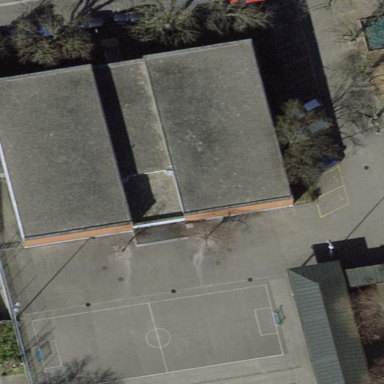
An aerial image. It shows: Multi-sport facility featuring sports hall.